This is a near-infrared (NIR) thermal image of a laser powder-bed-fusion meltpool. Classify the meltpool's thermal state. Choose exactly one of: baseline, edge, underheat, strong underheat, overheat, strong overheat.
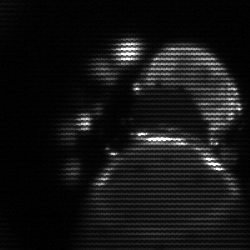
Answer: edge